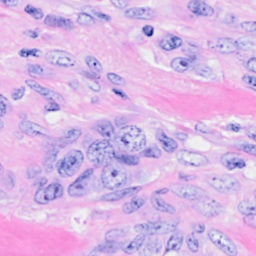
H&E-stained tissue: Breast